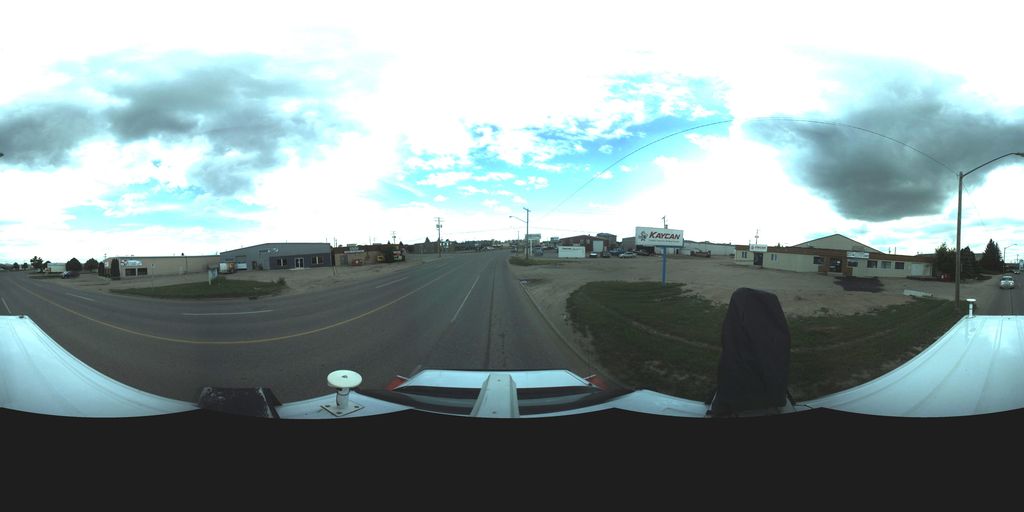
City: saskatoon